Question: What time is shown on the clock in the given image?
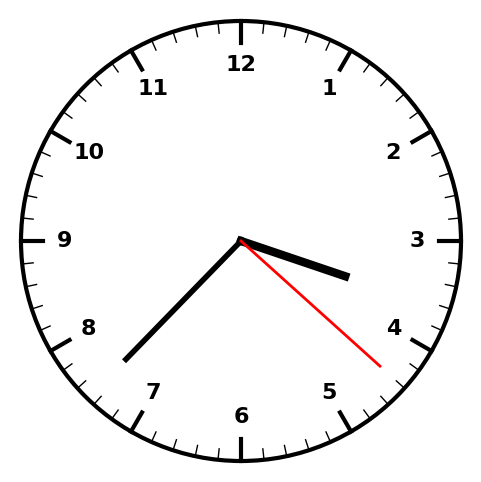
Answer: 03:37:22